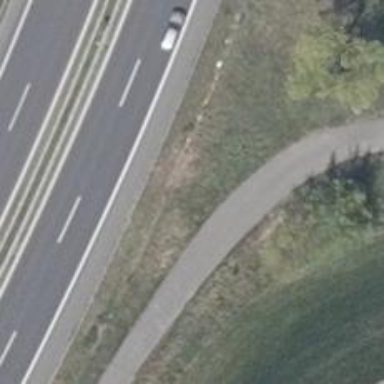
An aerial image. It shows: Asphalt track.